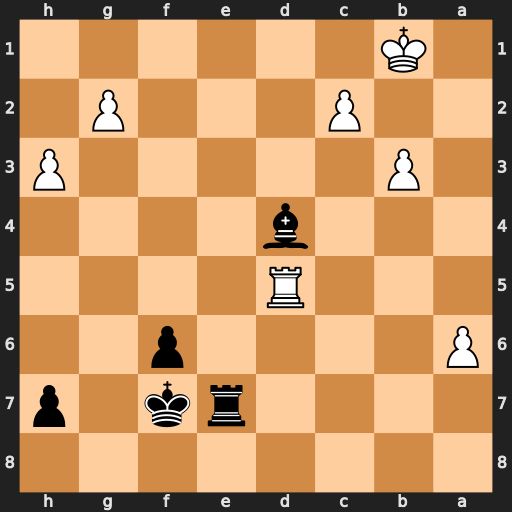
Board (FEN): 8/4rk1p/P4p2/3R4/3b4/1P5P/2P3P1/1K6
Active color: b
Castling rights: -
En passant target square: -
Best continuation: Re1+ Ka2 Ra1#